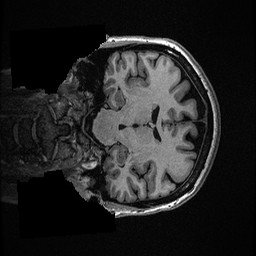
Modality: T1w
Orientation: coronal
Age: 48
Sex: female
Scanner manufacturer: ge
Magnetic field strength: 3 T
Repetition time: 0.006952 s
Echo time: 0.00292 s